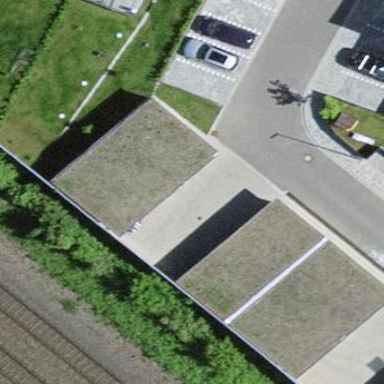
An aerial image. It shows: Carport building.